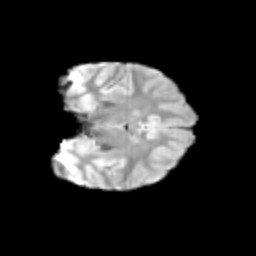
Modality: T2w
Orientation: coronal
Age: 10
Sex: female
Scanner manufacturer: siemens
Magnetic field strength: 3 T
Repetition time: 3.8 s
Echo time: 0.07 s